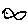
Label: fish